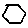
Label: hexagon